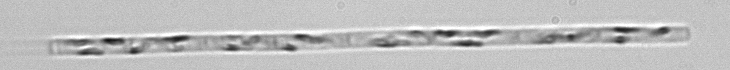
Label: Leptocylindrus